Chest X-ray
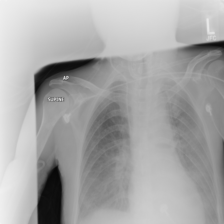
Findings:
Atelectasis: negative
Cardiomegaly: negative
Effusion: negative
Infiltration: negative
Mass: negative
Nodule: negative
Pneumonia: negative
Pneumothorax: negative
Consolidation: negative
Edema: negative
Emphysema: negative
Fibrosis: negative
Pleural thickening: negative
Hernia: negative